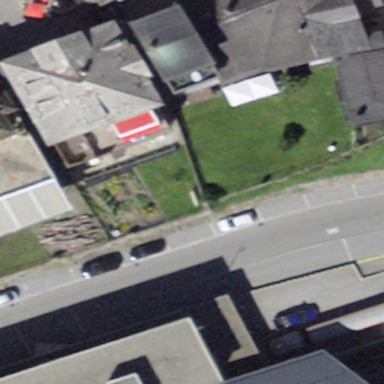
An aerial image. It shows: Street-side parking area.